Question: I have button, which i rotated 45 degrees using rotate animation and applied on click listener that toasting a message.
When i click on upper 50% of the button toast is displaying.
But when i click on lower 50% of the button nothing is displying.
here animation code.
'''
<?xml version="1.0" encoding="utf-8"?>
<rotate
xmlns:android="http://schemas.android.com/apk/res/android"
android:fromDegrees="45"
android:toDegrees="45"
android:pivotX="50%"
android:pivotY="50%"
android:duration="0" android:fillAfter="true">
</rotate>
'''

Thanks in advance.....!
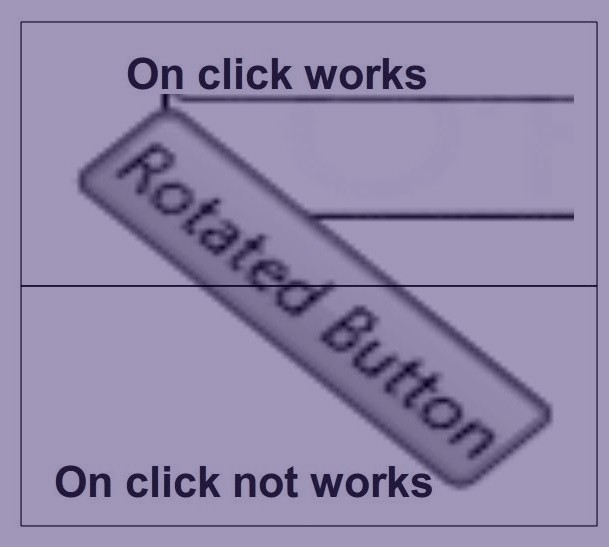
Answer: I'm pretty sure this is a limitation of animation in Android. They fixed it in 3.0 onwards by implementing a new animation system.
Read here:
<URL>
"Finally, the previous animations changed the visual appearance of the target objects... but they didn't actually change the objects themselves. You may have run into this problem. Let's say you want to move a Button from one side of the screen to the other. You can use a TranslateAnimation to do so, and the button will happily glide along to the other side of the screen. And when the animation is done, it will gladly snap back into its original location. So you find the setFillAfter(true) method on Animation and try it again. This time the button stays in place at the location to which it was animated. And you can verify that by clicking on it - Hey! .
It is for these reasons, among others, that we decided to offer a new animation system in Honeycomb, one built on the idea of "property animation."